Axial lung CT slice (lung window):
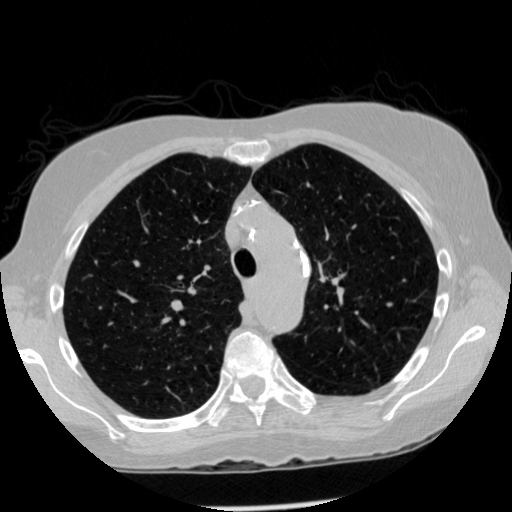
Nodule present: no